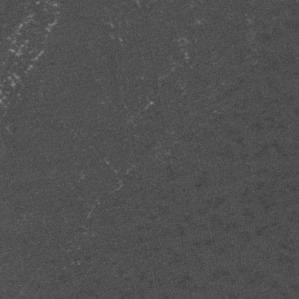
Label: frost